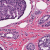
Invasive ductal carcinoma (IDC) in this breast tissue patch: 0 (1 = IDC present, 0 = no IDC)